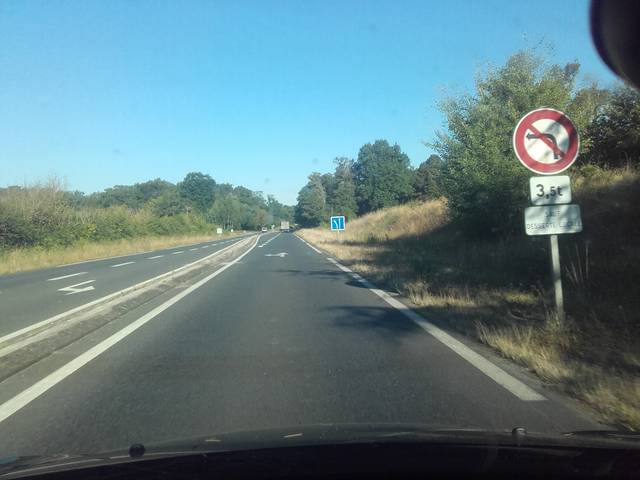
Region: France
Coordinates: 47.459, 0.5788